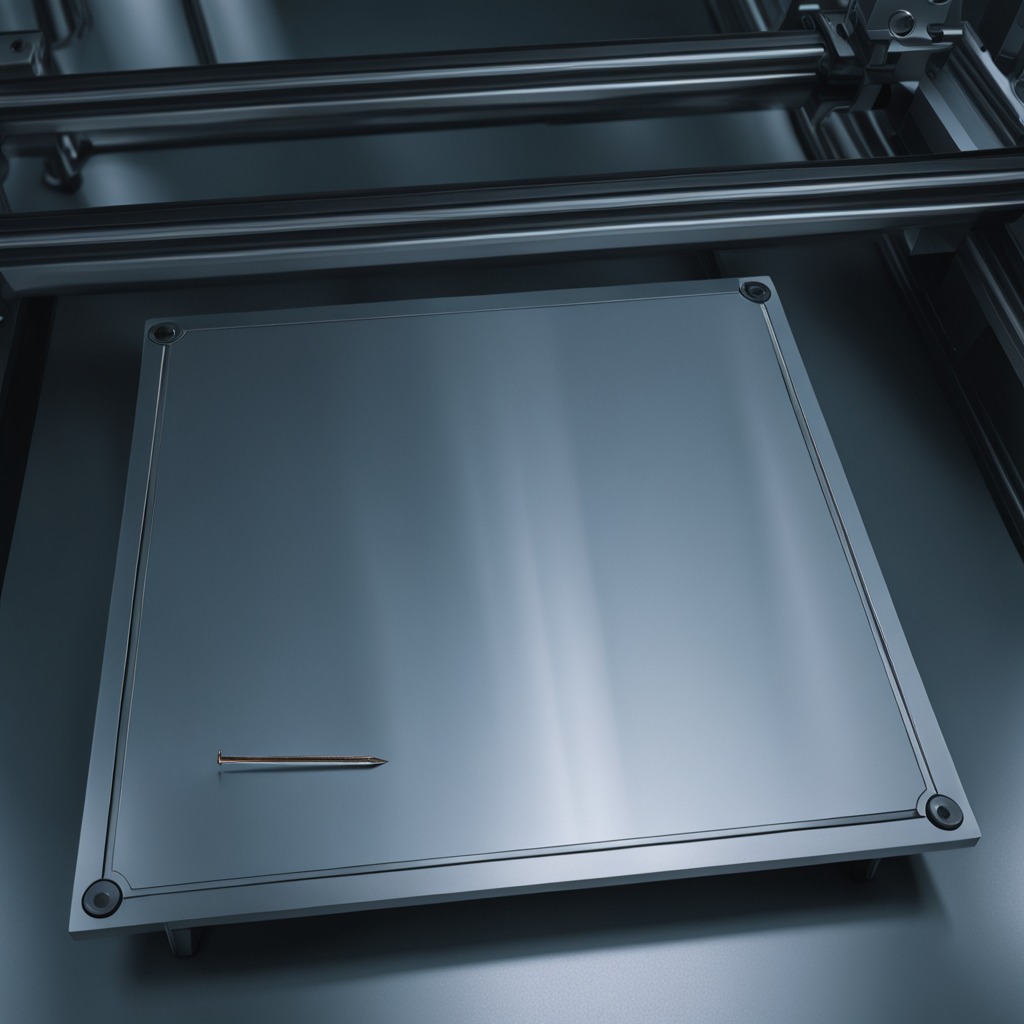
An iron nail is lying on a metal table in a machine shop under fluorescent lights.